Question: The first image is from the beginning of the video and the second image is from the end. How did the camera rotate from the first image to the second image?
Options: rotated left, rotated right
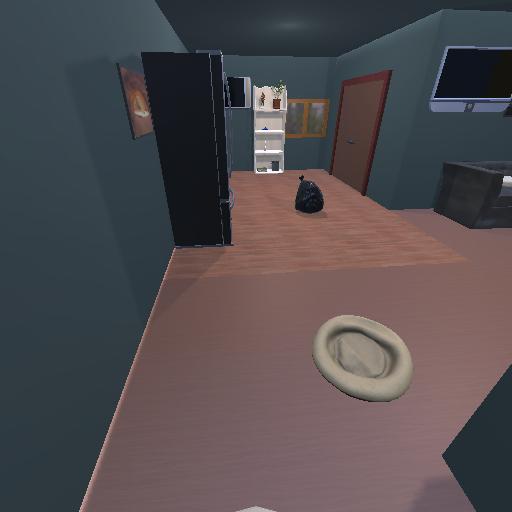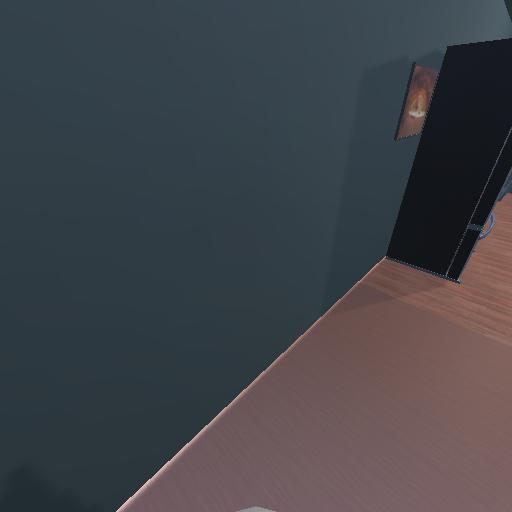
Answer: rotated left